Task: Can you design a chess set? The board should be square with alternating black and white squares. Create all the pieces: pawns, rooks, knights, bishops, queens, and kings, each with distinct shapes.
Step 3020:
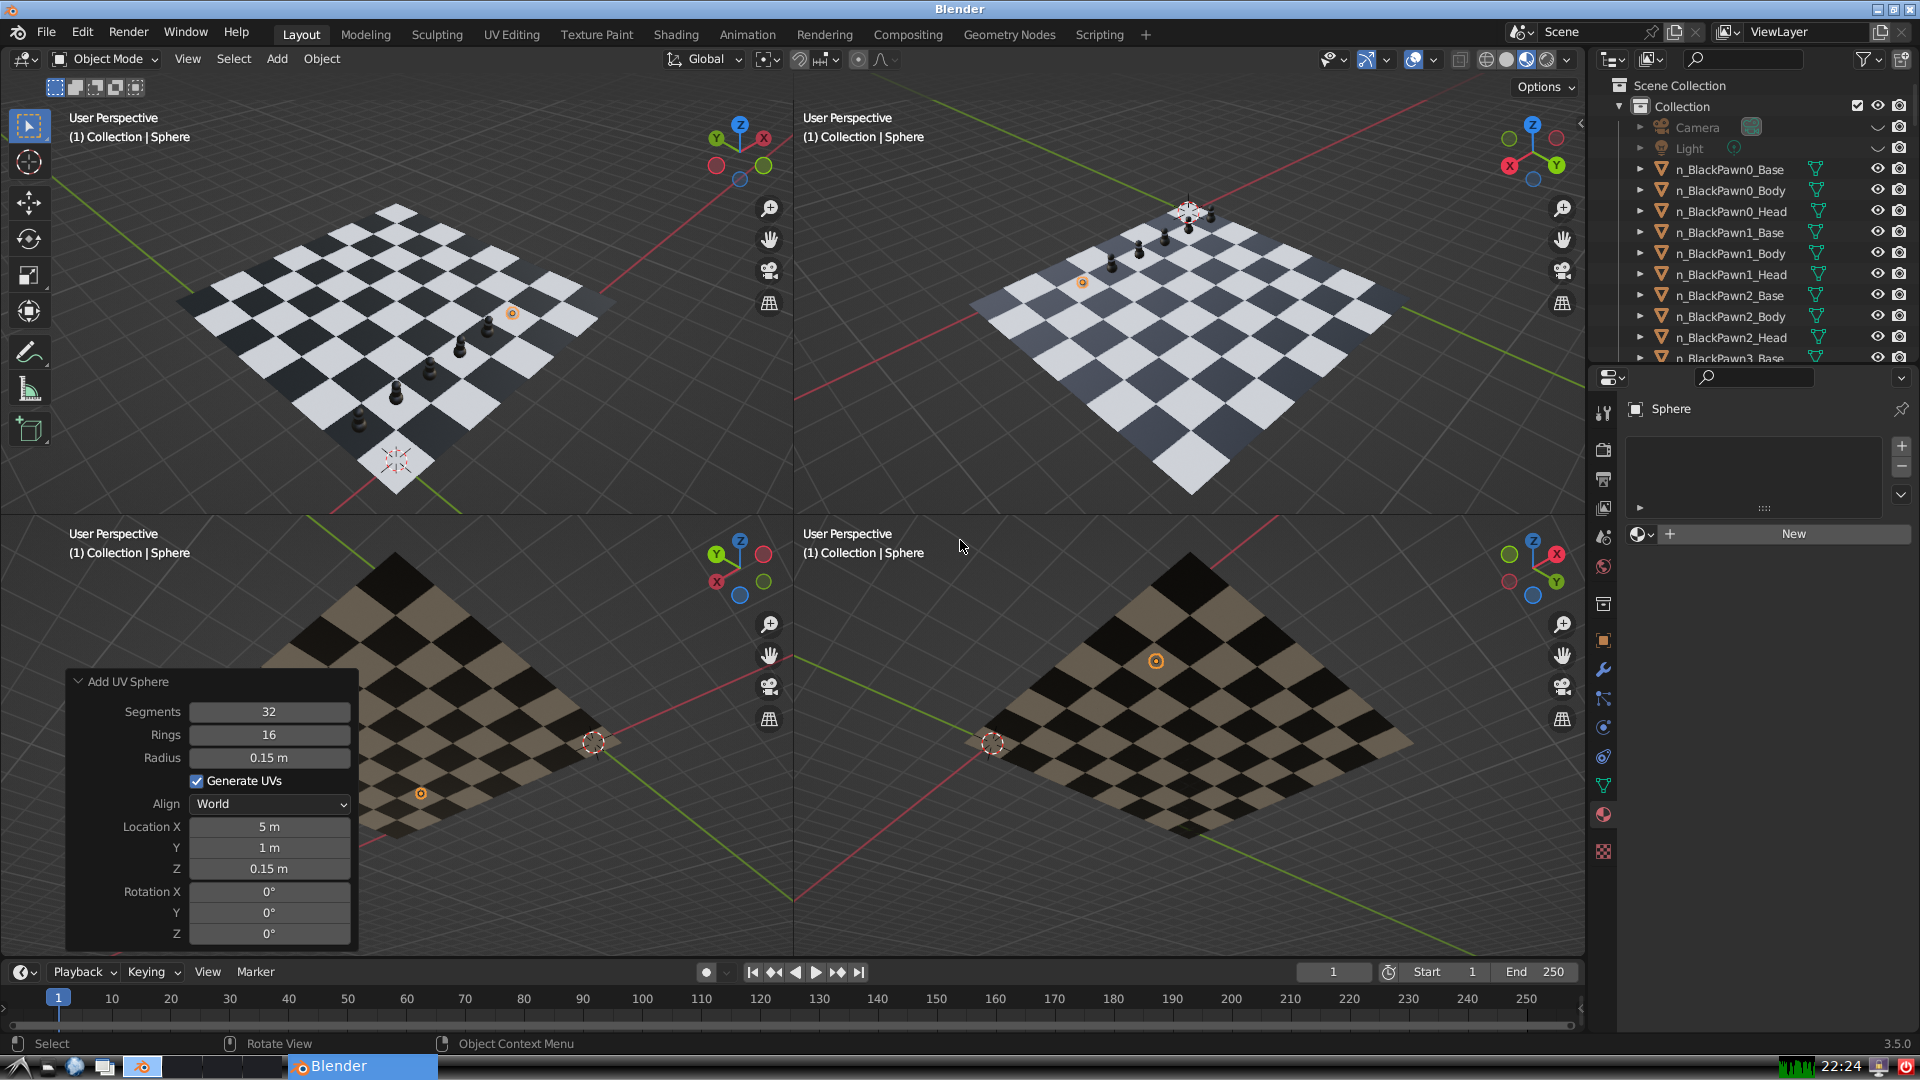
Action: {"key_press": ['Ctrl, Home']}